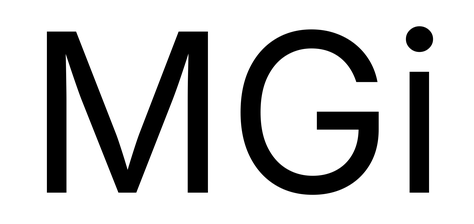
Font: Inter_Regular